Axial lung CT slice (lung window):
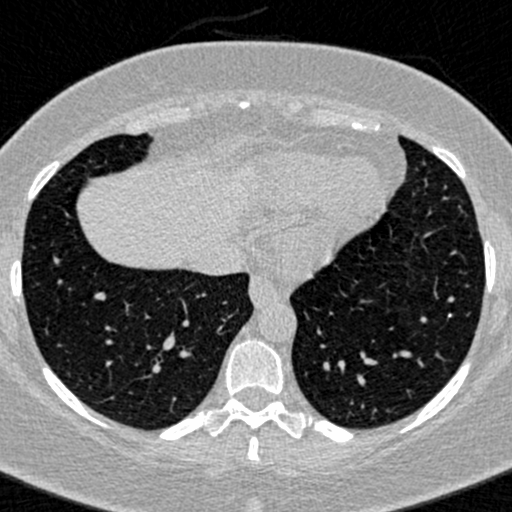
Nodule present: no